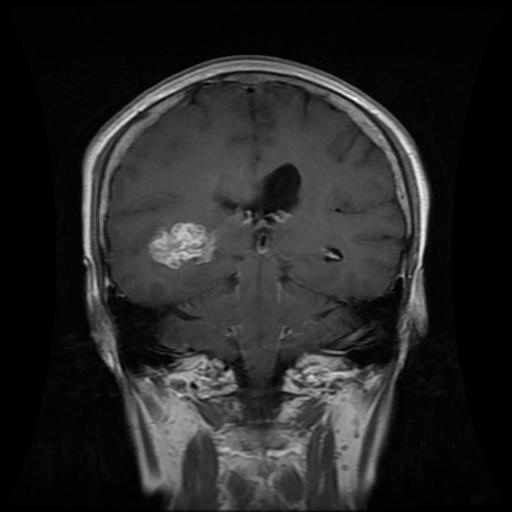
Label: glioma